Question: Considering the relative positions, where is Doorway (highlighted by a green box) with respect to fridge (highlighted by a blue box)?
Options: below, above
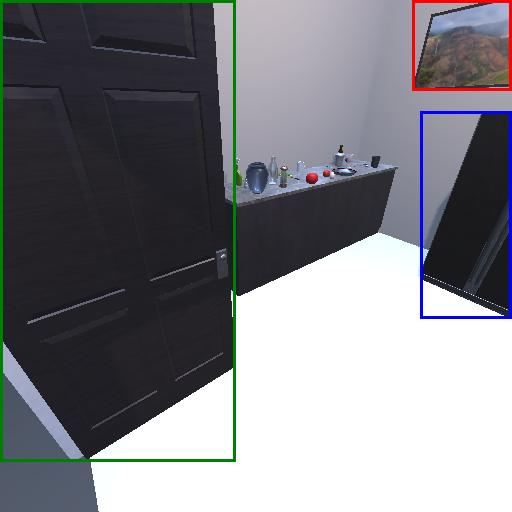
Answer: below